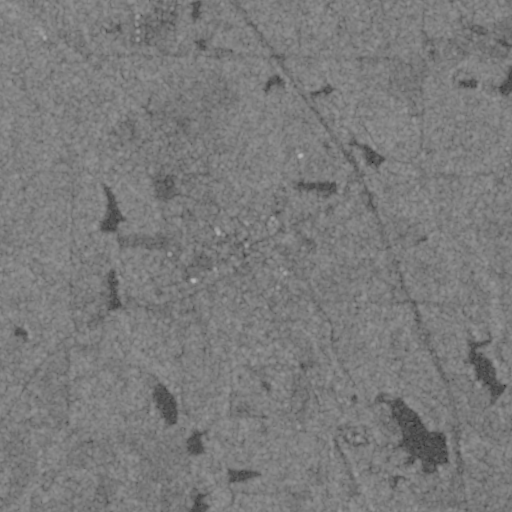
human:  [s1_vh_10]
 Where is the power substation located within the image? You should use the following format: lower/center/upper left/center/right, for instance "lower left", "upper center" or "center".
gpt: The power substation is located in the center of the image.
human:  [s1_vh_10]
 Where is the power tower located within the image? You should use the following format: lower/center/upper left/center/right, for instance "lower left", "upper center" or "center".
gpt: The power tower is located in the left of the image.
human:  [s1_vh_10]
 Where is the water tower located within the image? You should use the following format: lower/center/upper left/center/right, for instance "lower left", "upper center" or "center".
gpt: The water tower is located in the center of the image.
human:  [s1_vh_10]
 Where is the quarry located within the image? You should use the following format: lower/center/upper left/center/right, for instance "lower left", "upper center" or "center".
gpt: There is no quarry in the image.

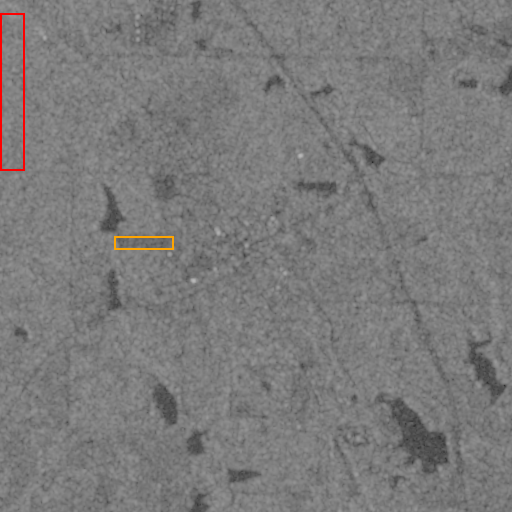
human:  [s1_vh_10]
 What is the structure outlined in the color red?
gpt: The structure outlined in red is a crop field.
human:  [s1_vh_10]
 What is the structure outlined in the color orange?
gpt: The structure outlined in orange is a park.
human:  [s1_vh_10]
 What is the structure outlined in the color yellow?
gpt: There is no yellow outline.